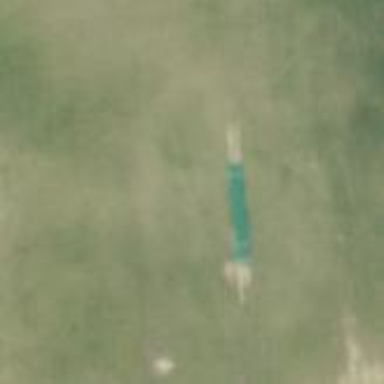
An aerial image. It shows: Cricket pitch in leisure land area.